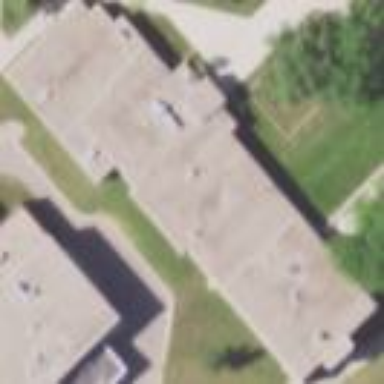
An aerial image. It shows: College building.